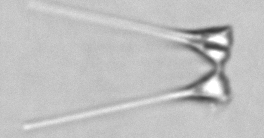
Label: Asterionellopsis_glacialis